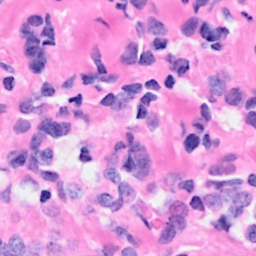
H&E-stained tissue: Breast